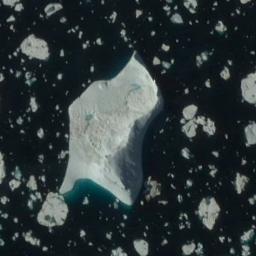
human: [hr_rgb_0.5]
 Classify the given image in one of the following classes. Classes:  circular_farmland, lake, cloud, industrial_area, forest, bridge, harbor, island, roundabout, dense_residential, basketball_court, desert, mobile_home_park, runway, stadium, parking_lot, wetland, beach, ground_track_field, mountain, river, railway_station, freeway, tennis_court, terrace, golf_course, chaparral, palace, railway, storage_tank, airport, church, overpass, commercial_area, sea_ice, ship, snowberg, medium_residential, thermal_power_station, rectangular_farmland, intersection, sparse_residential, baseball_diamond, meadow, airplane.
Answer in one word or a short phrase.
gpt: sea_ice